Question: I am trying to create an R-Markdown document and for some reason on all headers of the document denoted by '###' etc..., when I knit to html and hover over each word, an underlined hashtag appears. Is there a way to get rid of this in the output? As an example, below is the standards cars summary.
I tested on another machine and had no issues with the output. Could I be missing a certain package? I'm currently using Rstudio version 1.3.1093 and R version 4.0.3 on the PC that is not showing the correct output.
Thank you in advance
<URL>
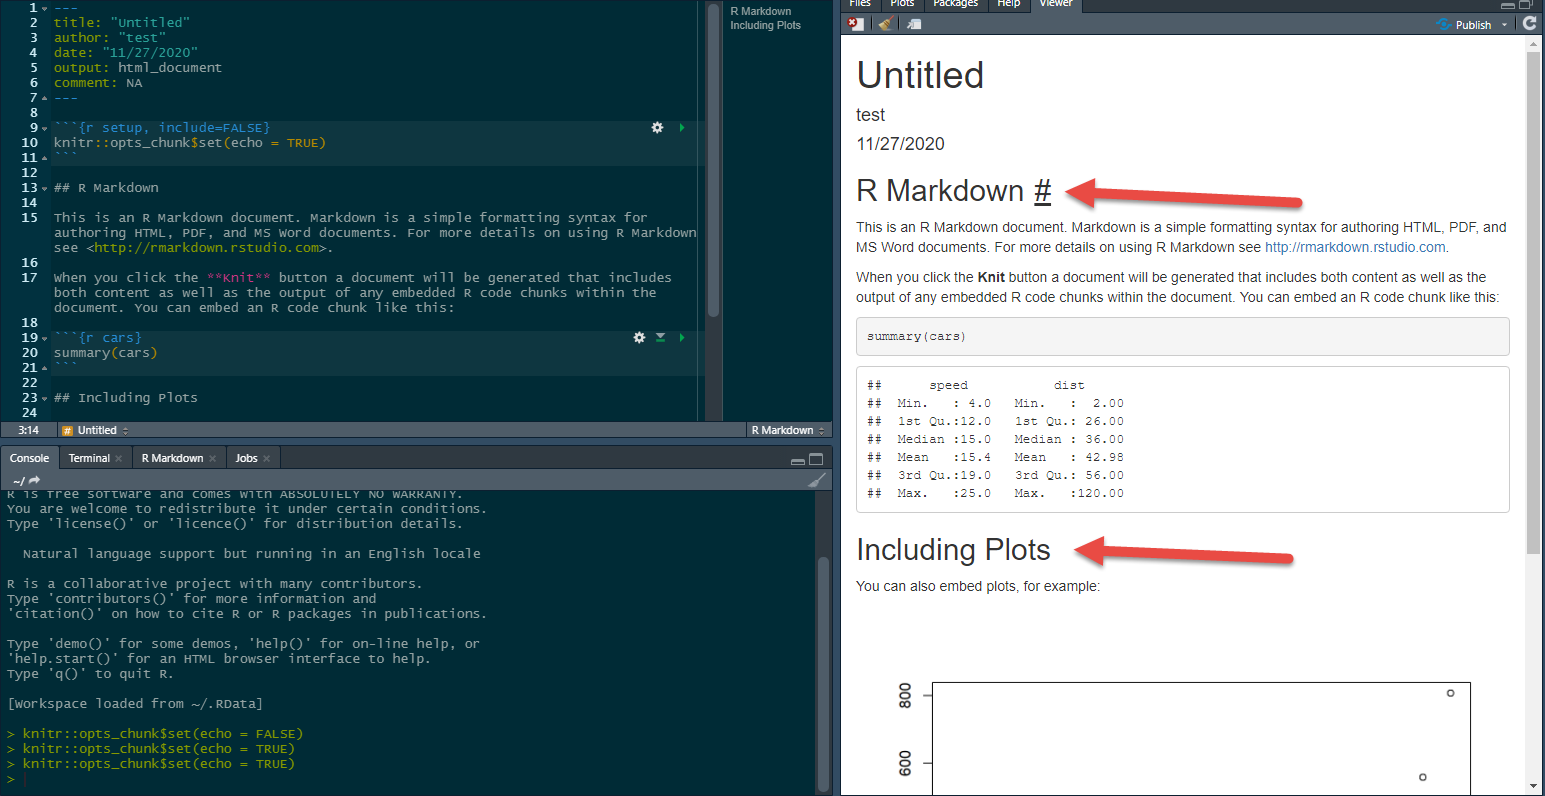
Answer: This is a new feature of the latest release of 'rmarkdown' you can disable it by adding 'anchor_sections: FALSE' to the yaml header, it's documented in the <URL>